Aerial crown-view tile of a tropical tree (Barro Colorado Island, Panama), acquired 20250616:
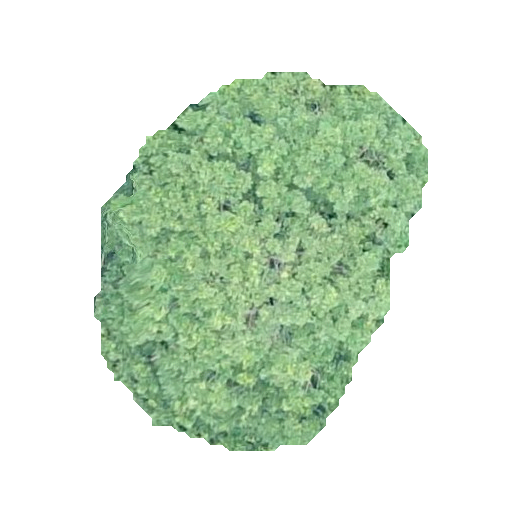
Species: Simarouba amara
GBIF accepted scientific name: Simarouba amara
Crown area: 134.162 m²